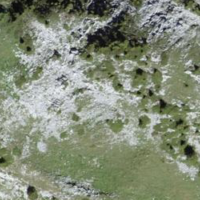
EUNIS habitat code: 48
Species observed at this site:
Rumex obtusifolius